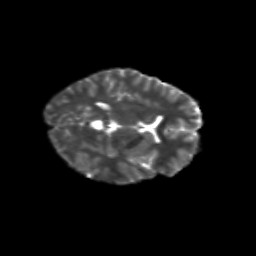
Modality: T2w
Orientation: axial
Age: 12
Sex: male
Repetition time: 9.512 s
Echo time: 0.089 s